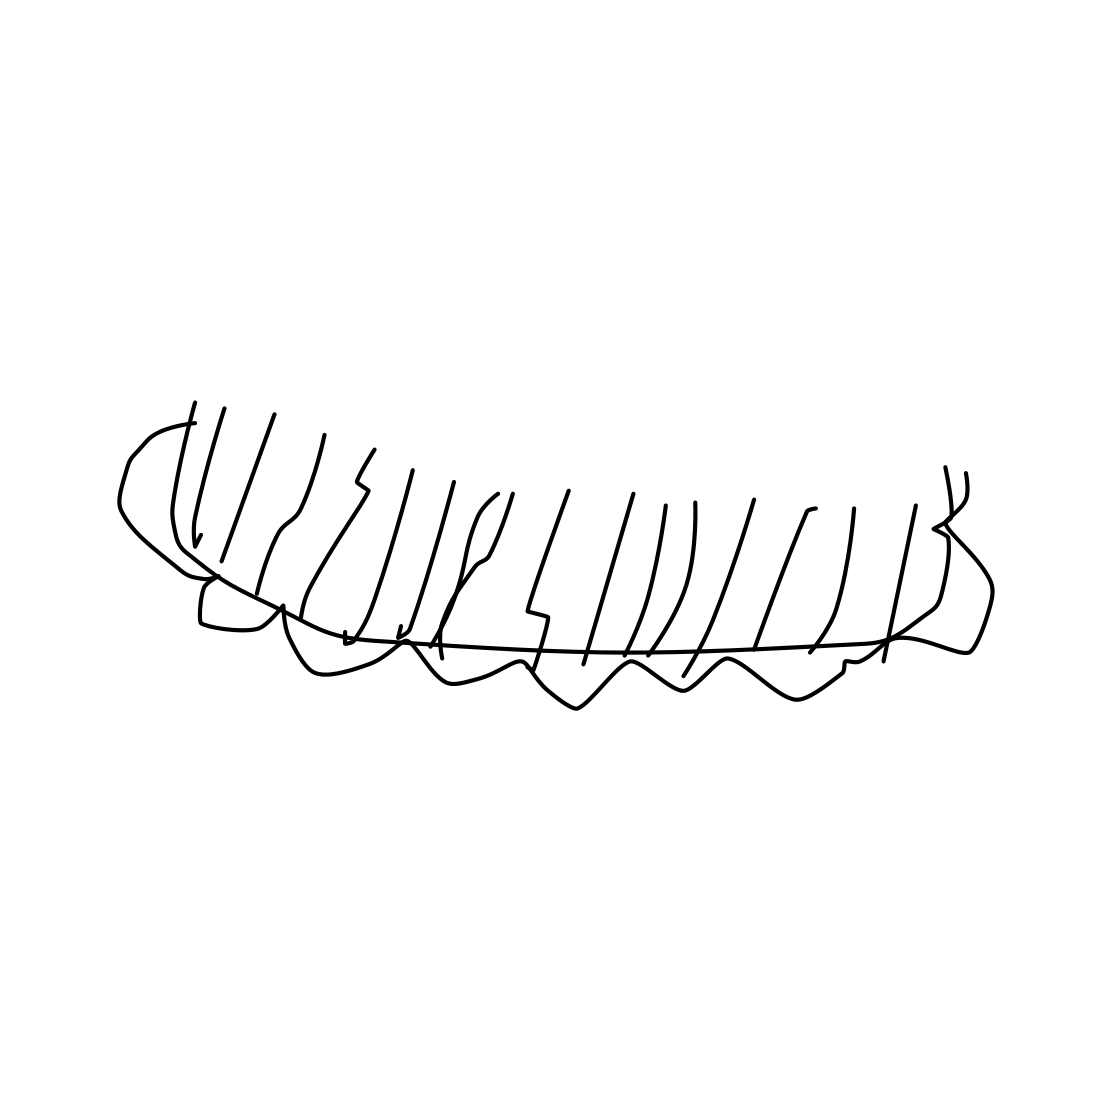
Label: comb